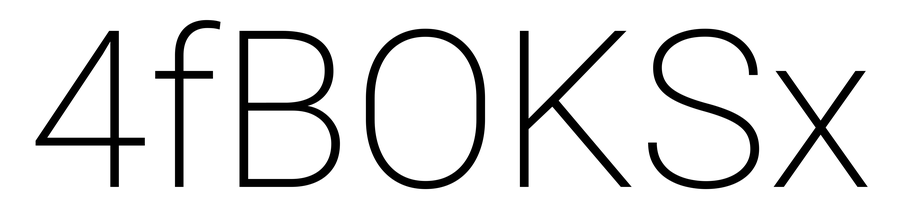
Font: Roboto_ExtraLight